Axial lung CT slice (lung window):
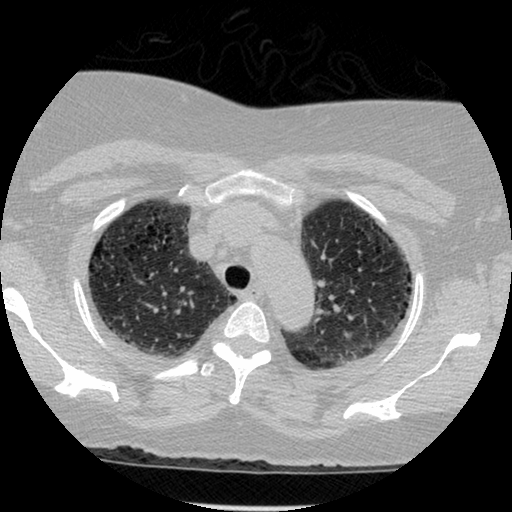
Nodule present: no